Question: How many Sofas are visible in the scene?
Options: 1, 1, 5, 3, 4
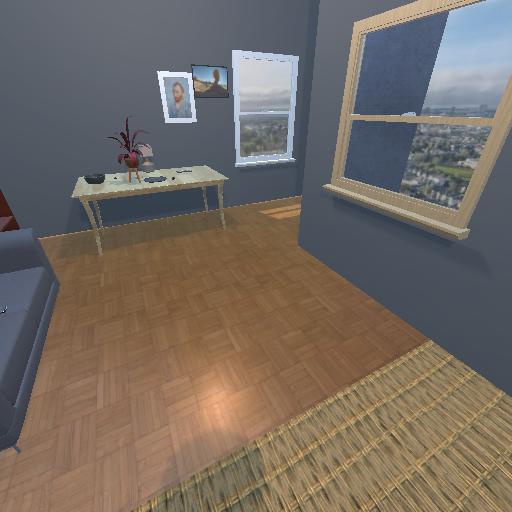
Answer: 1